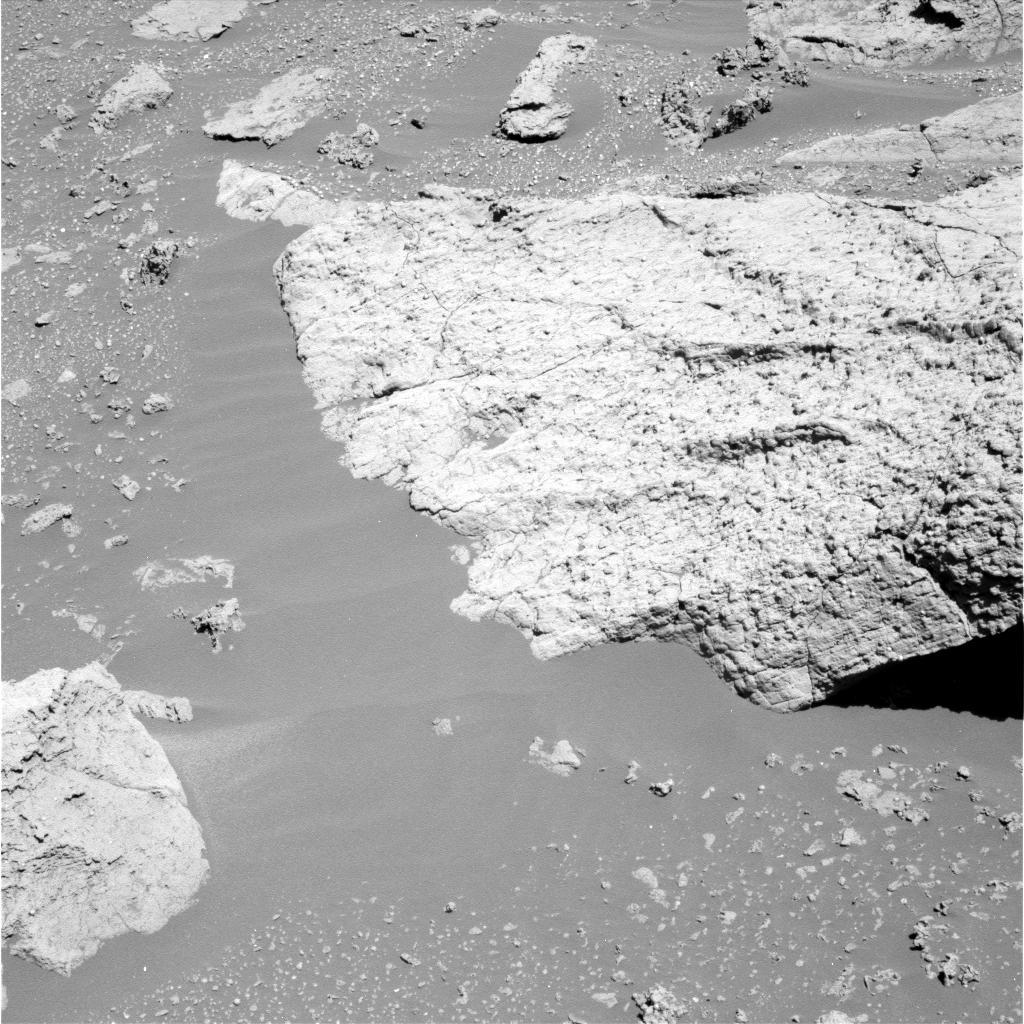
Terrain classes present: Bedrock, Gravel / Sand / Soil, Rock, Shadow